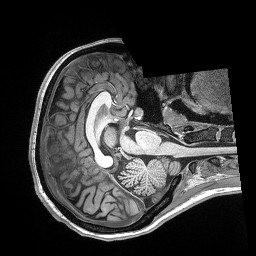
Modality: T1w
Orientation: axial